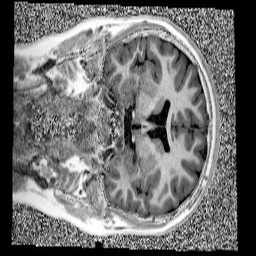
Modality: UNIT1
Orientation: coronal
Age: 12
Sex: male
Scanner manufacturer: siemens
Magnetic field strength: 3 T
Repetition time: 4 s
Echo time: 0.00299 s